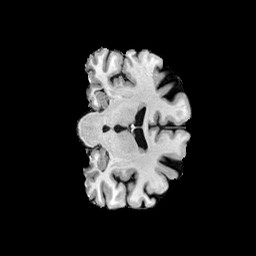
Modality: T1w
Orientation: coronal